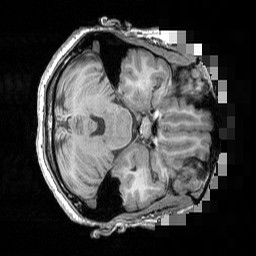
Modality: T1w
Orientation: axial
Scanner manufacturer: siemens
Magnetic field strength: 3 T
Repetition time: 1.5 s
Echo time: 0.00291 s